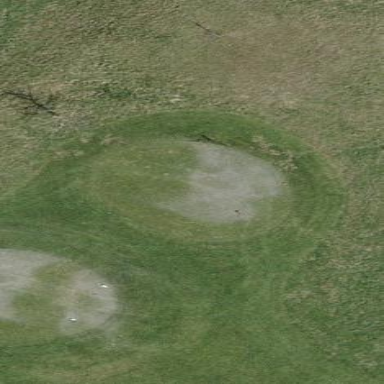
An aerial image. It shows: Golf tee.